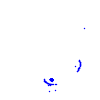
Particle: proton